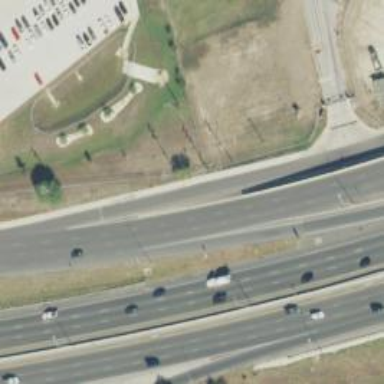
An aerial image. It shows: Frontage road that is classified as secondary link.